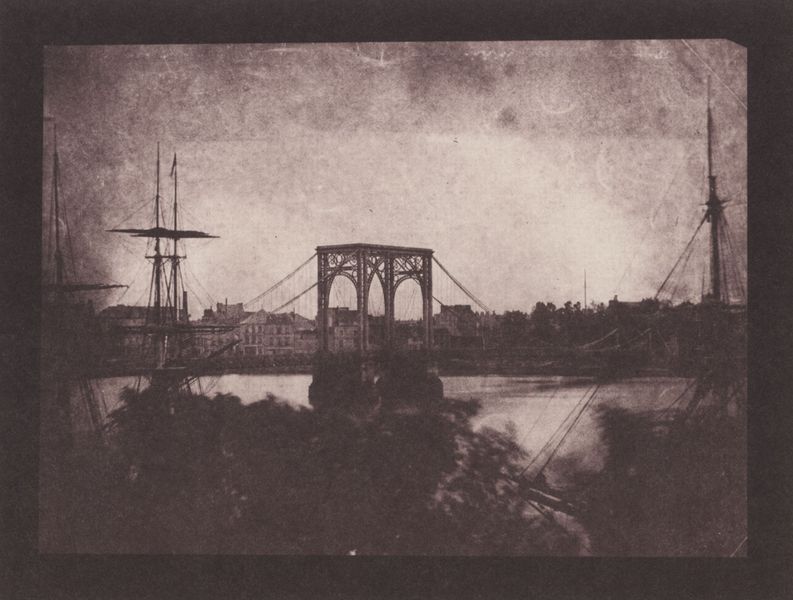
Titel: Rouen
Künstler: William Henry Fox Talbot
Standort: Lacock (UK)
Institution: Sammlung Lacock
Schlagwörter: baum, dunkel, himmel, laub, meer, schatten, wasser, weiß, wolken, bäume, fluss, landschaft, see, stadt, ufer, abend, braun, fenster, frankreich, grau, licht, nacht, pfeiler, schwarz, dach, gebäude, haus, wolke, alt, architektur, leinen, rahmen, bild, spiegel, ferne, horizont, häuser, brücke, busch, büsche, gebüsch, gewässer, boote, schiff, schiffe, segel, segelboot, segelschiffe, düster, ansicht, bogen, fassaden, ort, vedute, fahne, mast, modern, monochrom, rand, sepia, bug, hafen, kai, masten, promenade, quai, strom, querformat, seile, tau, arch, arches, architecture, white, afternoon, black, dark, gray, grey, old, painting, windows, verzierung, melancholisch, decorative, pattern, print, brown, gestell, baumkronen, segelboote, takelage, taue, foto, fotografie, photographie, stadtansicht, bögen, eisen, gestade, seil, schwarzweiss, ketten, arkaden, photo, flecken, smoke, silver, clouds, man, sky, tree, ankern, boat, building, house, lake, landscape, ocean, sea, ship, water, horizon, houses, roofs, tower, trees, village, fleckig, metal, forest, light, river, bushes, night, plants, london, black and white, fotographie, stahl, shadow, french, streben, aufnahme, boats, rope, sail, flag, bridge, town, victorian, outside, kratzer, city, day, flags, leaves, hafenstadt, brückenpfeiler, flussufer, bridges, buildings, gate, eisenträger, hängebrücke, schiffsmast, nineteenth century, dull, großstadt, harbor, harbour, american, ships, shadows, bay, cityscape, black white, dunekl, blurred, blurry, mist, sailing, sails, segelstangen, still, photograph, photography, uralt, faded, photographs, iron, pole, industrial, sailboat, ak l, hänegbrücke, sailingship, sailboats, vessels, new york, focus, 19th century, altes photo, hudson, grainy, muted, homes, gloomy, haven, thames, masts, 20th century, wire, copy, blur, vintage, arche, seagulls, prow, shadowy, bridhe, degeruetyte, mad shit, arhc, ng, suspension, cty, kettenbrücke, rigging, buiding, rive, mastge, brisdge, suspension bridge, photogrpah, twentieth cenury, supports, phote, cable, smikoestack, pics, rig, spans, span, brooklyn bridge, wbite, bacl and white, mono, anchored, cables, old buildings, wooden sailing ships, segelschoffe, skhy